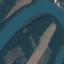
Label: River